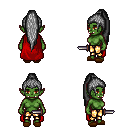
a pixel art fantasy rpg character, female body template, orc, green skin, red cape, gold greaves, gray extra-long topknot hairstyle, brown slippers, dagger, four views (front, back, left, right), 2x2 character sprite sheet, small pixel art, hard edges, no anti-aliasing